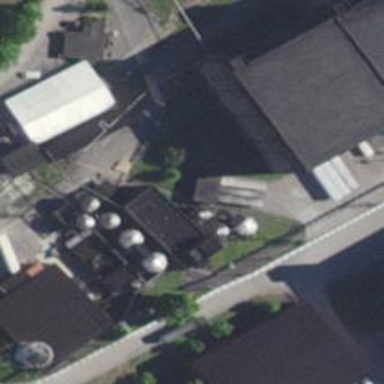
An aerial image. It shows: Building with black roof.